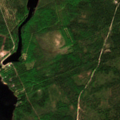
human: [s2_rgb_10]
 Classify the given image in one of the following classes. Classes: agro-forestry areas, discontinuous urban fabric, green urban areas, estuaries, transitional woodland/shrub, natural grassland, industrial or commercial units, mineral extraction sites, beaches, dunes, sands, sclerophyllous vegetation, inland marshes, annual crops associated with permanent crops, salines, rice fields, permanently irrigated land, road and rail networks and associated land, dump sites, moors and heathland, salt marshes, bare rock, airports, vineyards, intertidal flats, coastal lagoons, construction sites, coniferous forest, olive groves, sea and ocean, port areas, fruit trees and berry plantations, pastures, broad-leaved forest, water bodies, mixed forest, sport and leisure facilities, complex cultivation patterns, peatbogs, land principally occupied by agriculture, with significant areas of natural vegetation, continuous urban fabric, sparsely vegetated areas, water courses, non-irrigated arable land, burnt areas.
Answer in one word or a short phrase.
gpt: coniferous forest, mixed forest, transitional woodland/shrub, water bodies